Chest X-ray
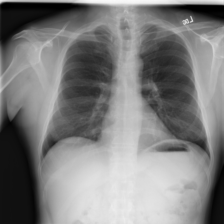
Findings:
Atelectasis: negative
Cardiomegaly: negative
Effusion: negative
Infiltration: negative
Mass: negative
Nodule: negative
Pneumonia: negative
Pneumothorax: negative
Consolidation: negative
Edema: negative
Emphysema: negative
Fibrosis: negative
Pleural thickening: negative
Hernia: negative